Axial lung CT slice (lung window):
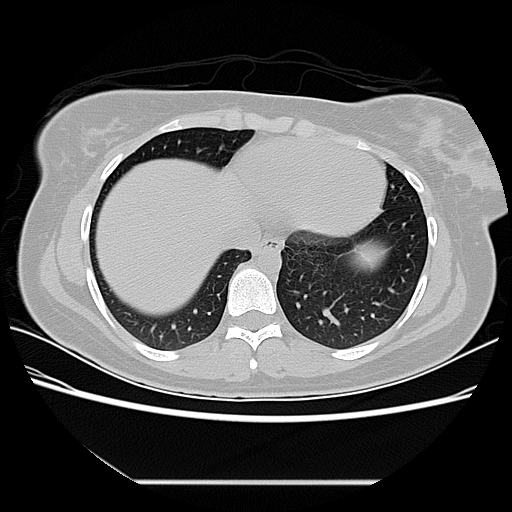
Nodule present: no